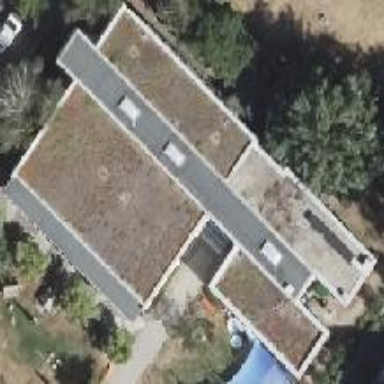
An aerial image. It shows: Kindergarten building.